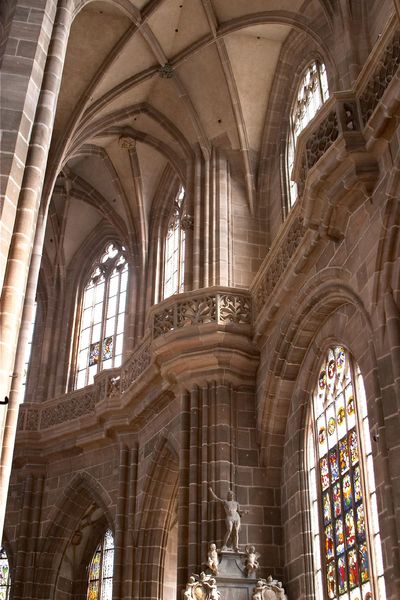
Titel: Hallenchor von St. Lorenz in Nürnberg
Künstler: Konrad Heinzelmann
Standort: Nürnberg, St. Lorenz (EU - D - B)
Schlagwörter: ausschnitt, fenster, glas, licht, pfeiler, säule, säulen, stein, brüstung, kirche, figur, decke, innen, gotik, rund, statue, balkon, leere, pilaster, figuren, gewölbe, archtektur, balustrade, dom, rippen, altar, geometrisch, kreuzrippen, kreuzrippengewölbe, buntglas, bündelpfeiler, dienste, gotisch, kreuzgewölbe, spitzbögen, jesus, rundbögen, sakral, lanzettfenster, sakralbau, tief, maßwerk, chorumgang, dreipass, lanzette, buntglasfenster, schlussteine, kapellenkranz, katherdrale, stüctzbögen